Question: Below is a list of the SQL components that I installed in the Visual Studio 2010 Professional setup. Sadly, while trying to work I could not find <URL> 2008.
Is there a way to download SQL Server Management Studio 2008 separately and install only that component?
Since in the past I installed SQL Server Management Studio 2005 with a whole new instance of <URL> and had couple of instances, and it was a bit messy.

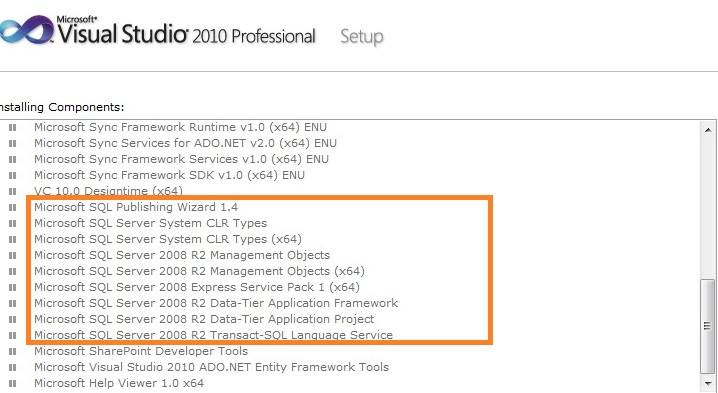
Answer: If you have the SQL Server 2008 Installation media, you can install just the Client/Workstation Components. You don't have to install the database engine to install the workstation tools, but if you plan to do Integration Services development, you do need to install the Integration Services Engine on the workstation for BIDS to be able to be used for development. Keep in mind that Visual Studio 2010 does not have BI development support currently, so you have to install BIDS from the SQL Installation media and use the Visual Studio 2008 BI Development Studio that installs under the SQL Server 2008 folder in Program Files if you need to do any SSIS, SSRS, or SSAS development from the workstation.
As mentioned in the comments you can download Management Studio Express free from Microsoft, but if you already have the installation media for SQL Server Standard/Enterprise/Developer edition, you'd be better off using what you have.
<URL>